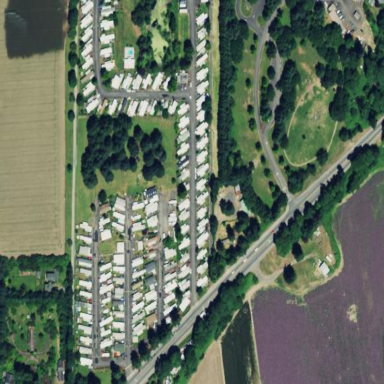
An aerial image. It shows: Residential area known as trailer park.